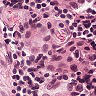
Metastatic tissue present: yes